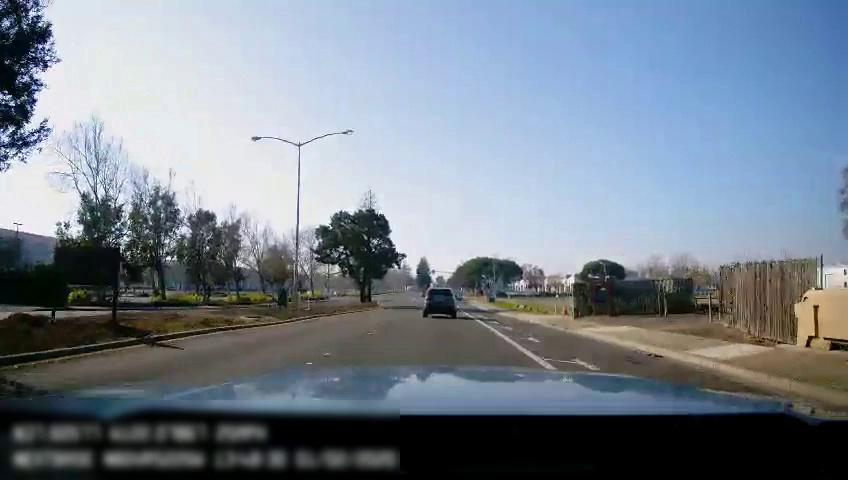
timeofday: Day
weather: Sunny
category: Drivable Space
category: Drivable Space
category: Vehicles | SUV
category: Lanes | Current Lane
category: Lanes | Current Lane
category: Lanes | Alternate Lane
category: Lanes | Alternate Lane